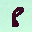
Label: 8